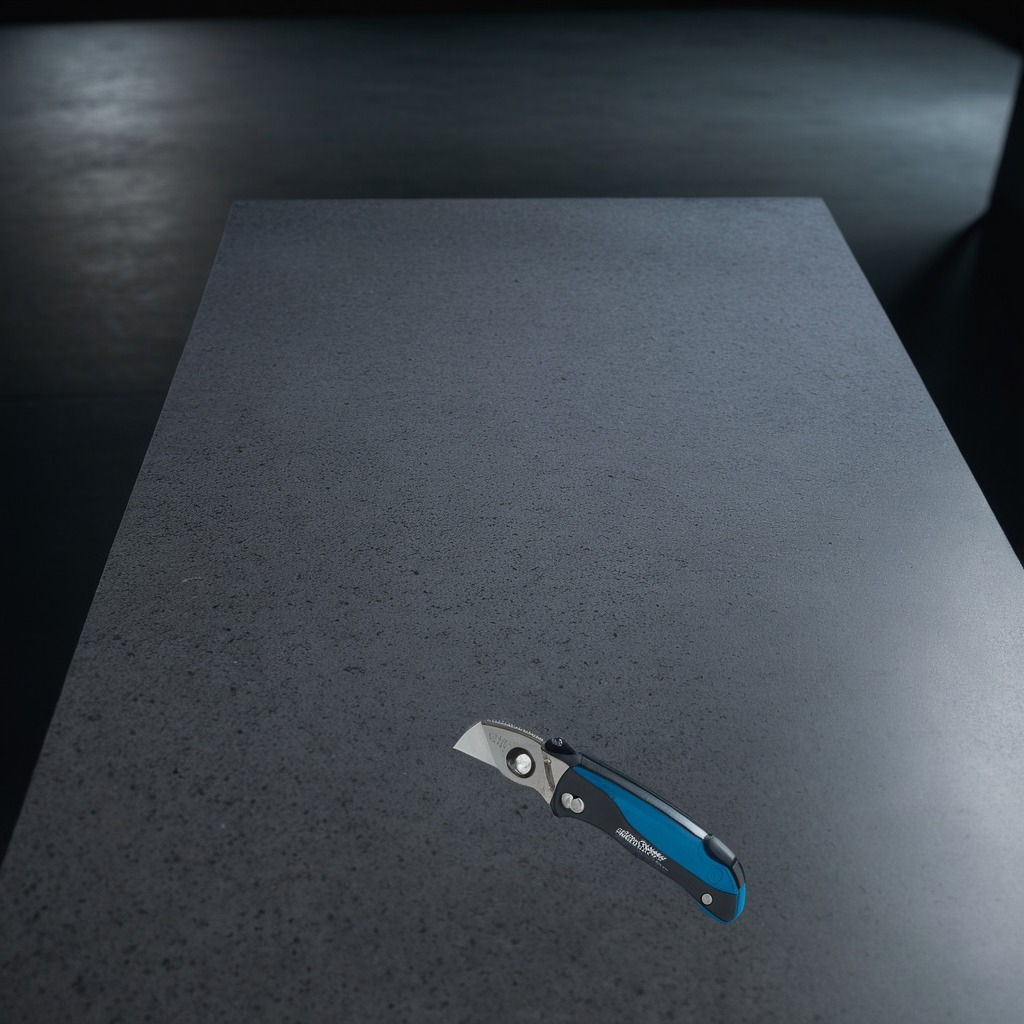
A utility knife lying on a clean granite table inside a workshop at night dim ambient light soft shadows worn but